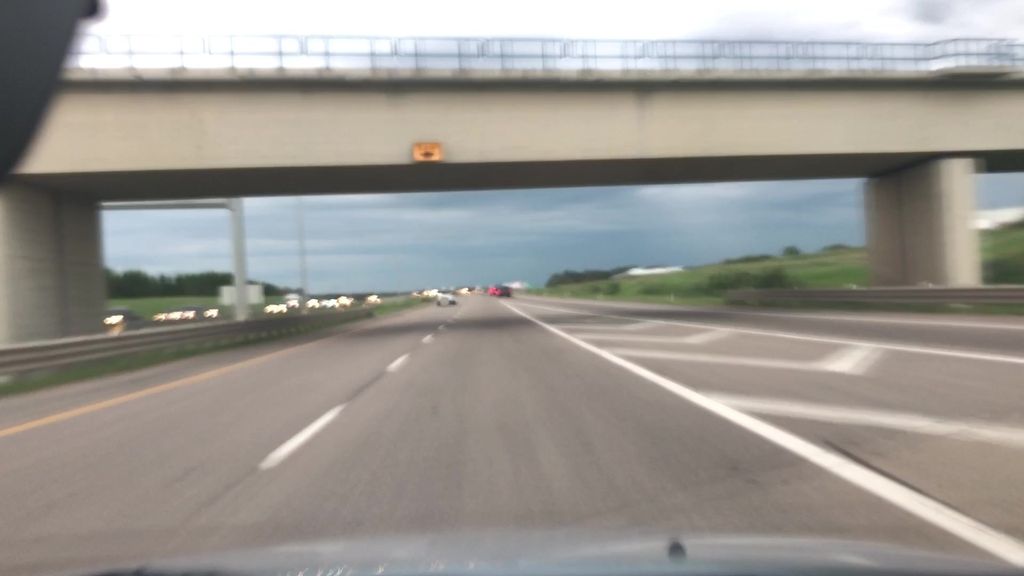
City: edmonton